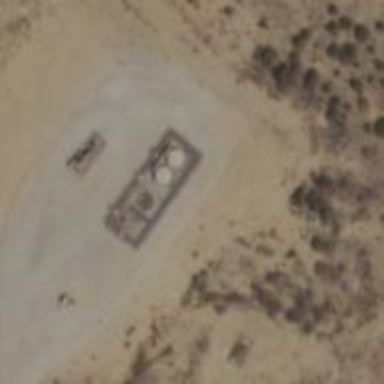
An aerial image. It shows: Storage tank with man-made structure.